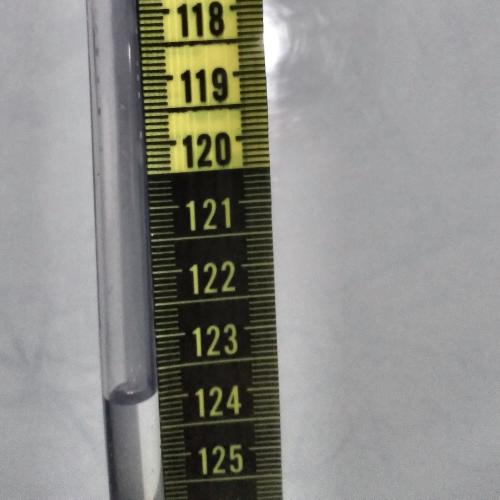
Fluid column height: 123.9 cm